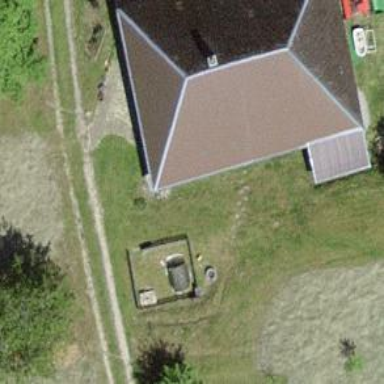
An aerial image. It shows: Farm building.